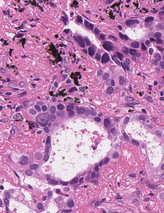
Tumor epithelial tissue: yes
Tumor-associated stroma tissue: yes
Normal tissue: no